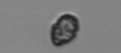
Label: Heterocapsa_rotundata